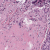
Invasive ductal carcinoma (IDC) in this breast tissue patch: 1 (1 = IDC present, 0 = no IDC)